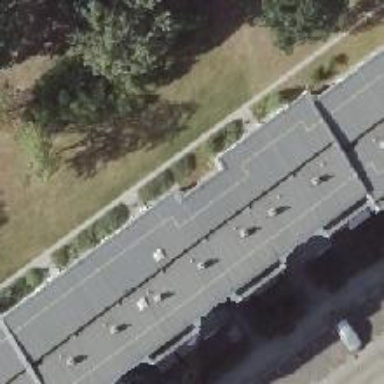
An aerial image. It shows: Residential building with flat roof. The roof is gray in color and made of tar paper.